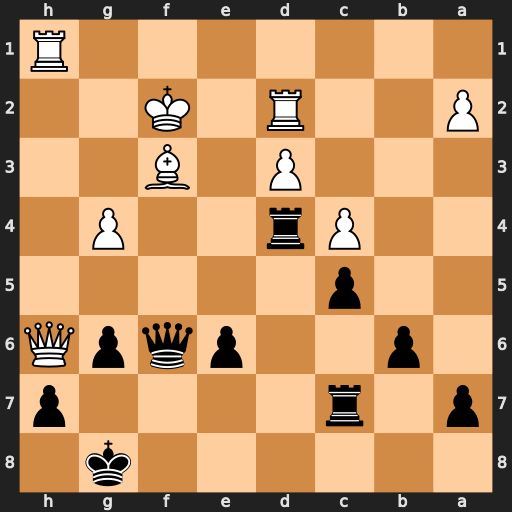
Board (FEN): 6k1/p1r4p/1p2pqpQ/2p5/2Pr2P1/3P1B2/P2R1K2/7R
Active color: b
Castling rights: -
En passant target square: -
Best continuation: Rf4 Rh3 Rf7 Qxf4 Qxf4